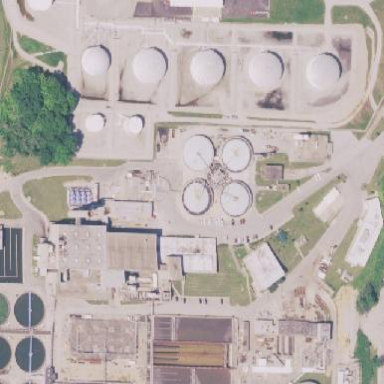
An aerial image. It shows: View of wastewater plant.